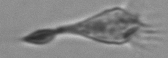
Label: Paratontonia_gracillima